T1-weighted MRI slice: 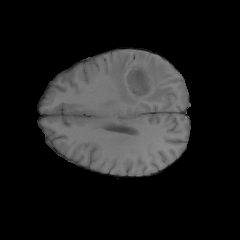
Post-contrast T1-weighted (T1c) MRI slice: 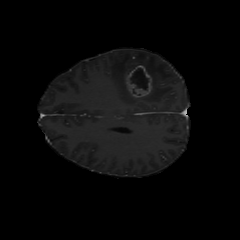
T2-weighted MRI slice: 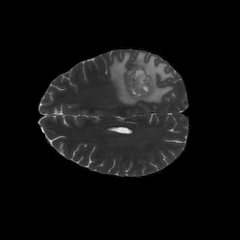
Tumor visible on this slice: yes